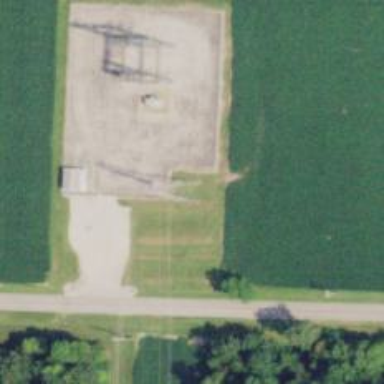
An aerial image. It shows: Lattice structure tower used for power transmission.